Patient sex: F
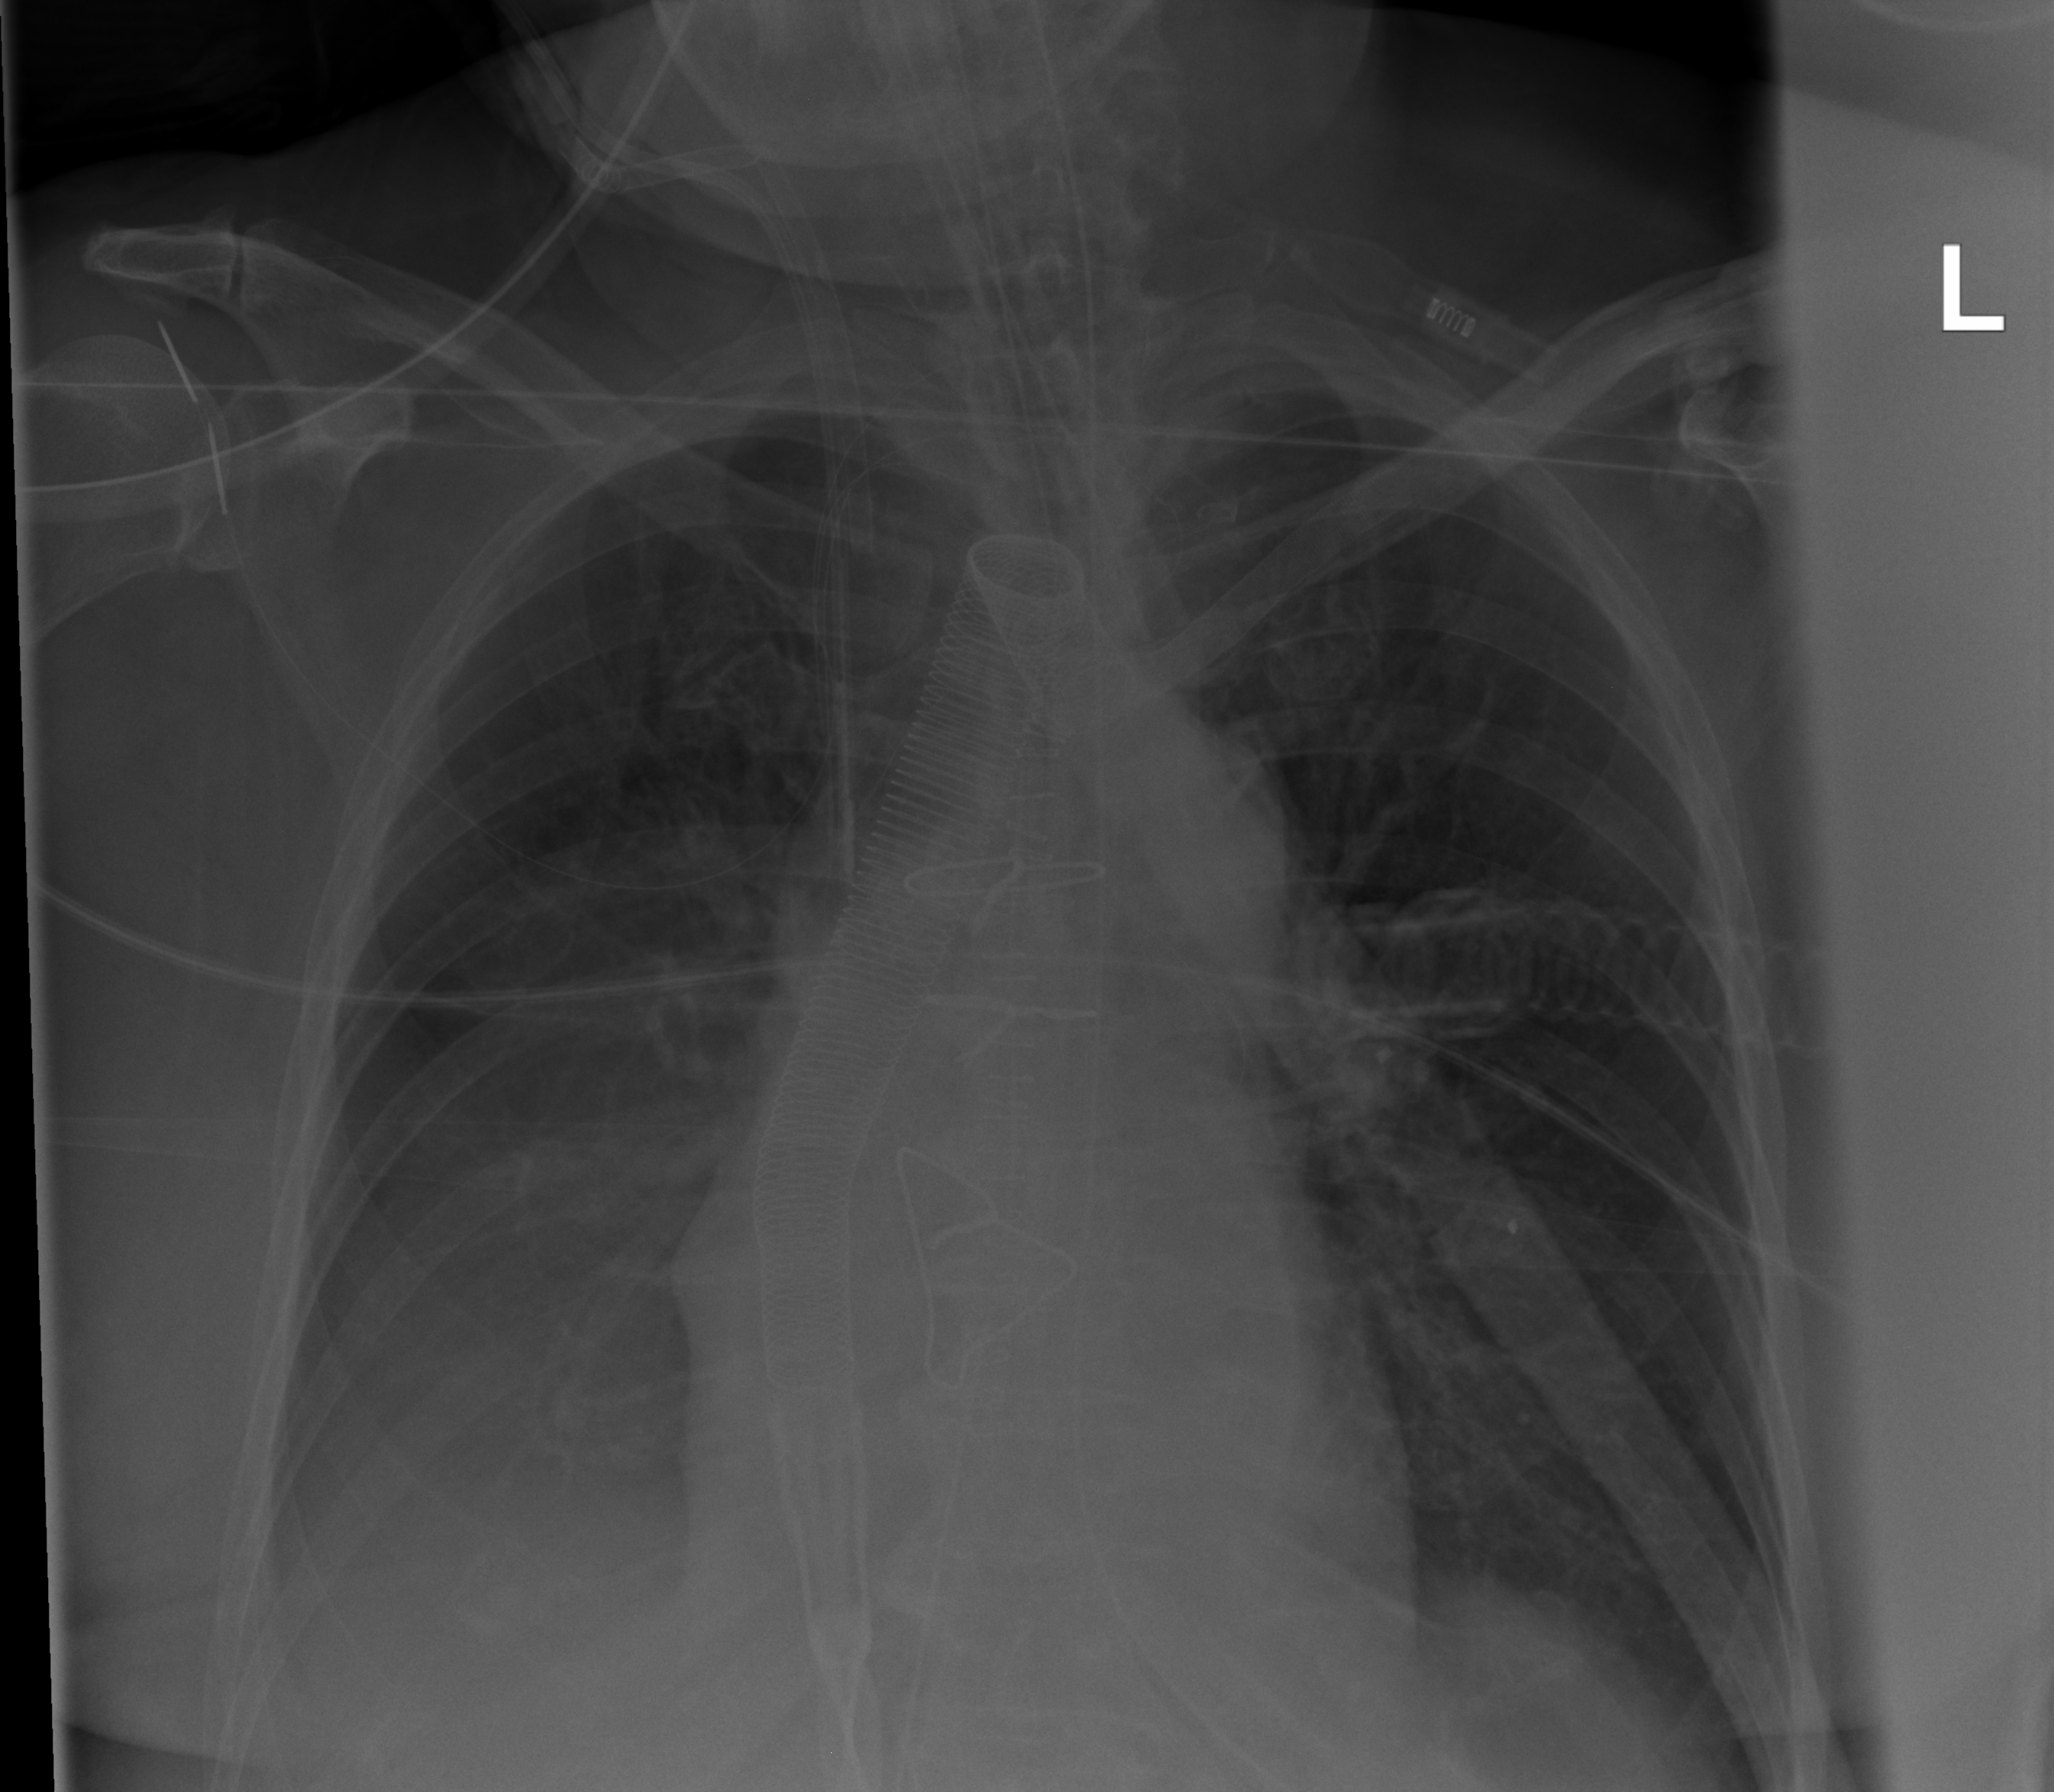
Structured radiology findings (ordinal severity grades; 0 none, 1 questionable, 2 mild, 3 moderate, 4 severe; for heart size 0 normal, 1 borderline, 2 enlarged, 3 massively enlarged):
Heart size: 0
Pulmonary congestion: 2
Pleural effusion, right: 3
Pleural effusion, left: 1
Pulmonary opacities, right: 1
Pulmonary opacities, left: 1
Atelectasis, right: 3
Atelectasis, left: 0